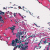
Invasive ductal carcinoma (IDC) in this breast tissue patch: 0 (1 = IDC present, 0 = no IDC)